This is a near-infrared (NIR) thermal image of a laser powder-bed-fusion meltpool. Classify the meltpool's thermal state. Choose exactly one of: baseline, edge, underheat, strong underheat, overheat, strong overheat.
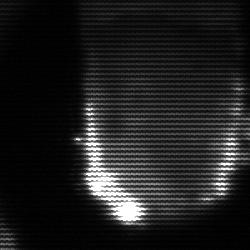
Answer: baseline